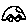
Label: car